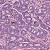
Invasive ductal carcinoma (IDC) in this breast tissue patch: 1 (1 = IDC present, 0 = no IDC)